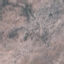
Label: HerbaceousVegetation